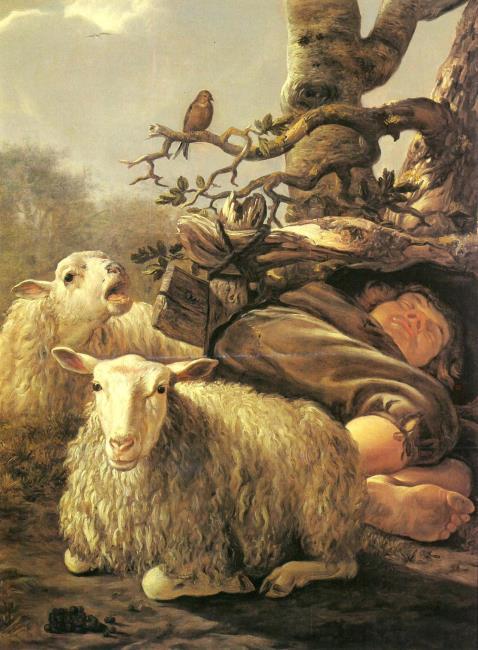
Title: Sleeping shepherd and two sheep
Artist: Govert Camphuysen
Earliest date: 1638
Latest date: 1672
Genre: painting
Iconography: cattle
Keywords: animal painting (genre), sheep, birds (guide term), herdsman, sleeping, fence, excrement